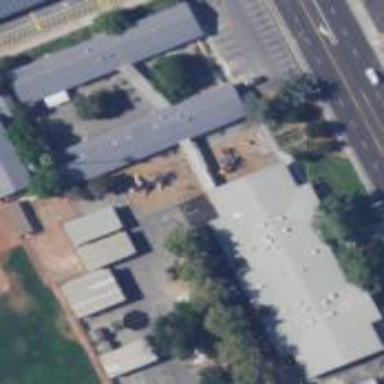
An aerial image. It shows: School building.